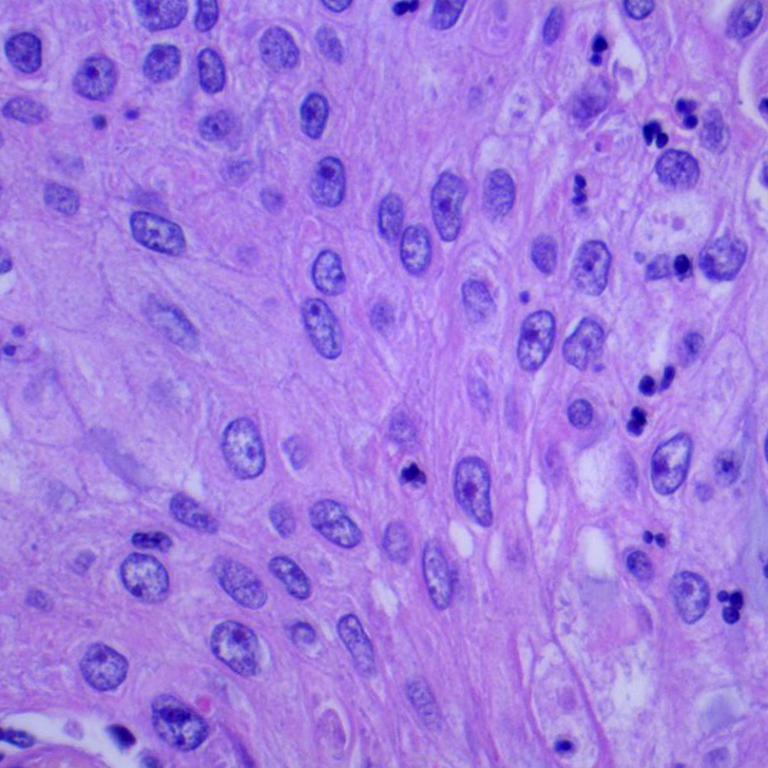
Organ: lung
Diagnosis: squamous carcinomas